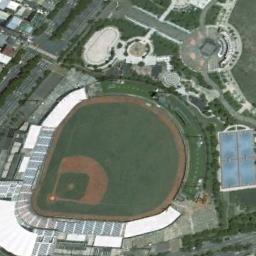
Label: stadium